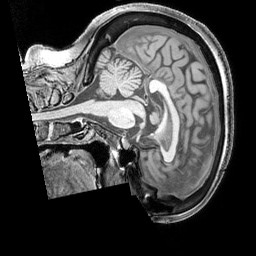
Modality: T1w
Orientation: sagittal
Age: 71
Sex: female
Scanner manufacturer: siemens
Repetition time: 2.3 s
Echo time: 0.00226 s